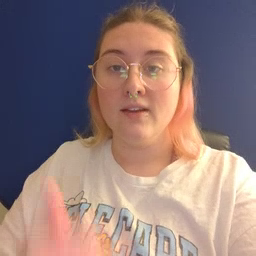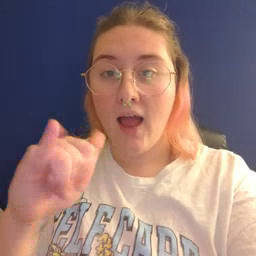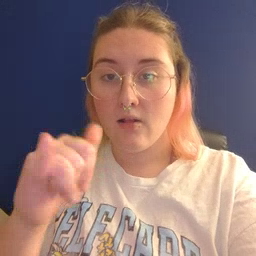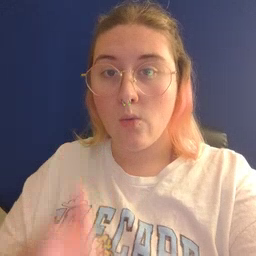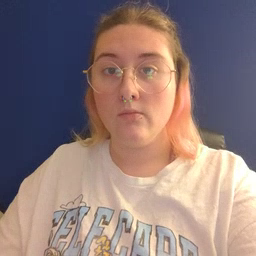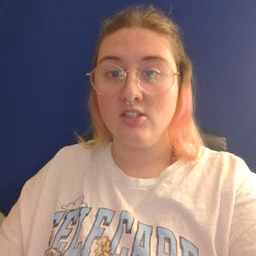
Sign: yellow